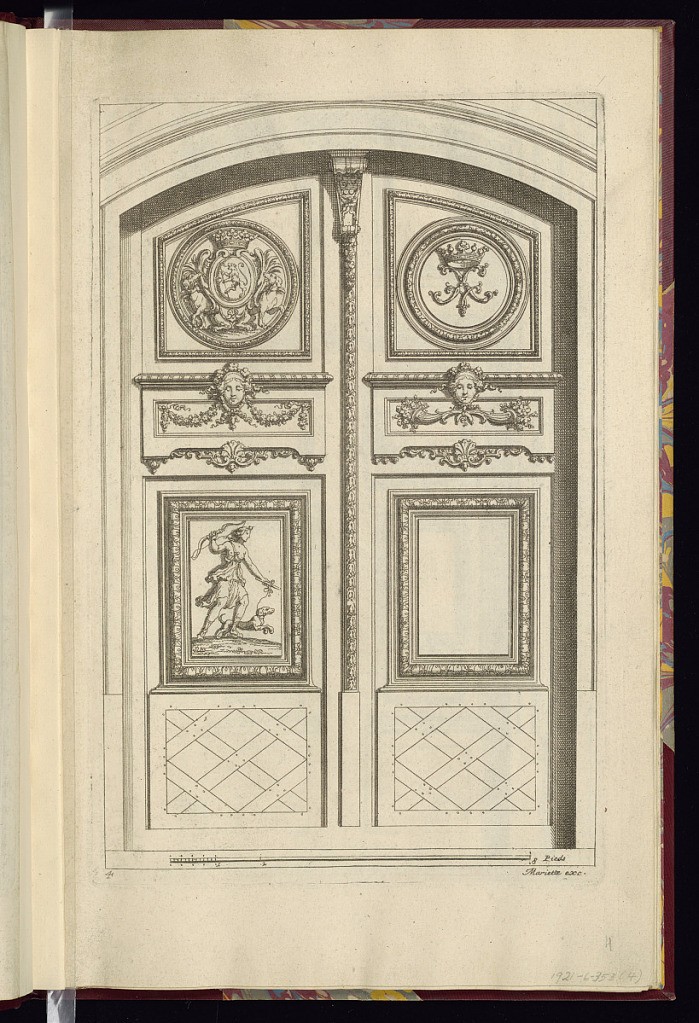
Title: Design for Doors
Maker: Pierre Lepautre, French, 1652–1716
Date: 1686–1716
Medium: Etching and engraving on laid paper
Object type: Print
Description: Fourth plate from a series of designs of portes-cochères (doors), newly made for various French royal houses. Highly ornamented arched double doors with different ornamental panels on each door. The right side features a roundel with the royal cypher (crowned interlaced L's) above, a small rectangular panel below with a mask and interlaced cornucopia with flowers, and a large blank vertical panel below framed by a repeating pattern. The left side features a roundel above with a coat of arms, a small rectangular panel below with a mask and a festoon of flowers, and a large vertical panel below with a female figure hunting (possibly the goddess Artemis/ Diana), with a dog, framed by a repeating pattern. The lower panels on each door feature a wooden trellis pattern. The center frame is supported by a corbel with a lion mask and decorated with fleurons. The plate is signed and numbered, with a scale below.